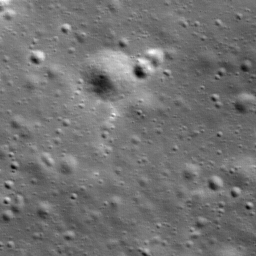
Host type: hard_negative
Lunar coordinates: latitude 48.16, longitude 90.594